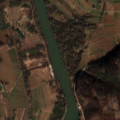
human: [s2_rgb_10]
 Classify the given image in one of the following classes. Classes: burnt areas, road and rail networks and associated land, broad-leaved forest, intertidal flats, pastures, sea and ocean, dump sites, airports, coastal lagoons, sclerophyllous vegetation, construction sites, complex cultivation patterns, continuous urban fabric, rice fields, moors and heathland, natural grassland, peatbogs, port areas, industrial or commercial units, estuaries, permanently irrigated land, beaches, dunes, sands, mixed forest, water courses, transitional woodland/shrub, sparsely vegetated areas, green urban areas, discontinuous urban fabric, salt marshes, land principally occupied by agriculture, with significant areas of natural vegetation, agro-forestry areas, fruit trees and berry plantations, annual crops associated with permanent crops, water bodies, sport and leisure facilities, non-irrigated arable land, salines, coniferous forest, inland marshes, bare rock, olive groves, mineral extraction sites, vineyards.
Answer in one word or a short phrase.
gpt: complex cultivation patterns, land principally occupied by agriculture, with significant areas of natural vegetation, broad-leaved forest, water courses, water bodies